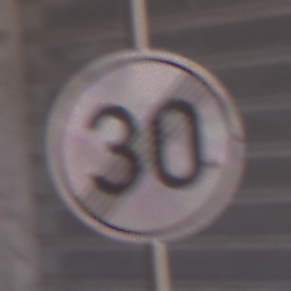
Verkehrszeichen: EndeGeschwindigkeit30
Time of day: MorningAfternoon
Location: Outdoor (Urban)
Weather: Clear
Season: NotSpecified
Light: Natural